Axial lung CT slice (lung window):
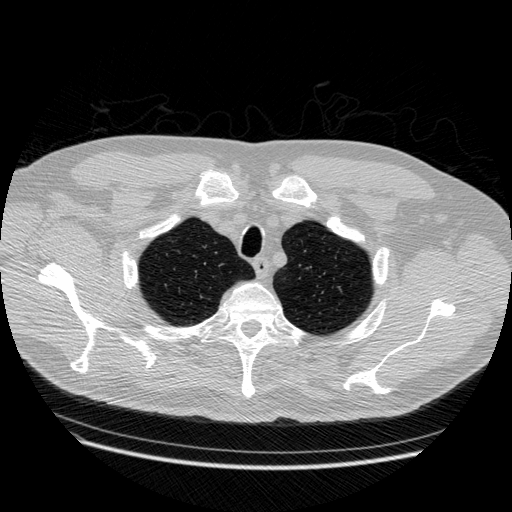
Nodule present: no